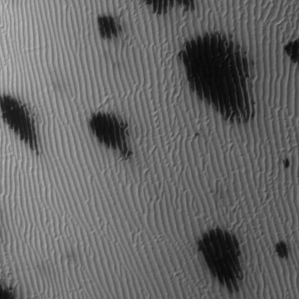
Label: frost